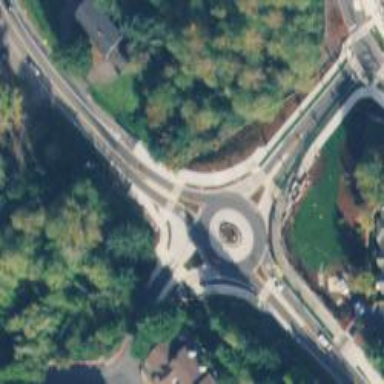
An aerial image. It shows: Tertiary road that leads to roundabout.